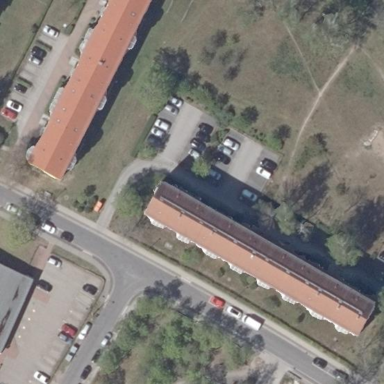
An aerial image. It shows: Gabled building.